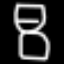
Label: hourglass